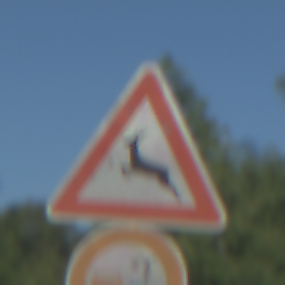
Verkehrszeichen: WildwechselRechts
Zusatzzeichen unten: VerbotUeberholenEinspurigeFahrzeuge
Umgebung: Outdoor, Nature
Tageszeit: MorningAfternoon
Wetter: Clear
Licht: Natural
Jahreszeit: NotSpecified
Kontrast: HighContrast